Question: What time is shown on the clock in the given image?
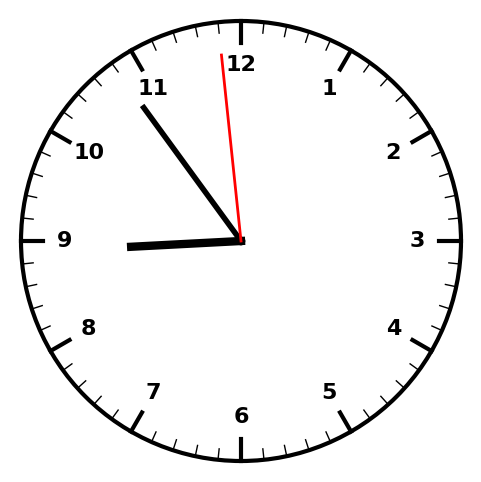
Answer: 08:53:59